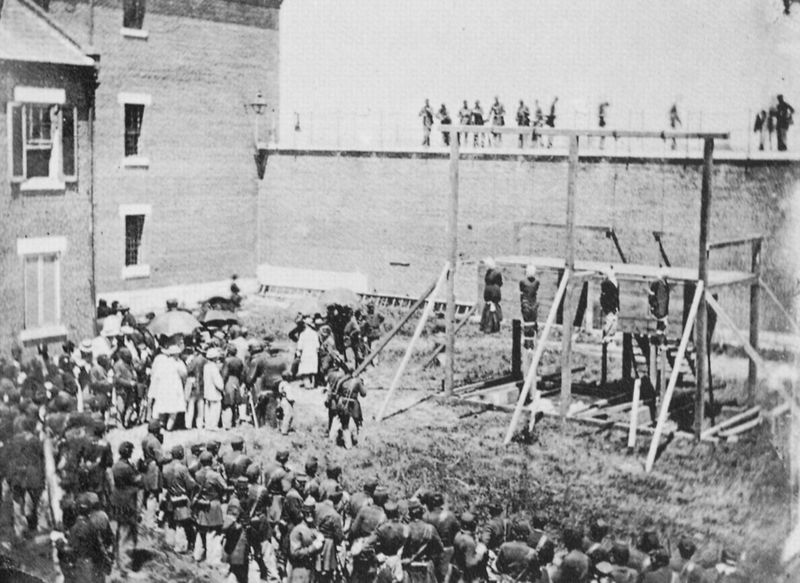
Titel: Die vier Verurteilten sind Mary Saratt, David Herold, Lewis Payne und George Atzerodt
Künstler: Amerikanischer Photograph
Standort: USA
Institution: The Bettmann Archives
Schlagwörter: himmel, schatten, wasser, weiß, menschen, fenster, grau, holz, lampe, laterne, licht, männer, schwarz, dame, gebäude, gras, haus, regenschirm, schirm, sonnenschirm, wiese, leute, menge, meschen, alt, gericht, wand, architektur, henker, hinrichtung, mord, tod, tot, häuser, gitter, sonne, strick, publikum, arbeit, garten, füße, zuschauer, säcke, mauer, hof, amerika, läden, arbeiter, gewalt, leiter, seile, treppe, soldaten, balken, stufen, gestell, foto, fotografie, photographie, regen, hitler, innenhof, gerüst, hängen, schwarzweiss, militär, politik, revolution, uniformen, soldat, strafe, tote, schrecken, armee, photo, gemäuer, gefängnis, mauern, gefangene, gebunden, sechs, draht, aufnahme, stacheldraht, holzbalken, kolonie, holzgestell, verbrechen, dokumentation, plattform, früher, juden, weltkrieg, bürgerkrieg, innehof, massen, galgen, gehängt, bestrafung, grauen, schauder, todesstrafe, erhängen, erhängt, hänker, dokumentaion, gehängte, attentäter, hinrichtungsstätte, menschenschar, mulitär, stacheödraht, todesstraffe, schaffott, gefängnishof, booth, erhängte, kz, zuwschauer, unrecht, nutella, erhenkte, gehenkte, hinrichutng, massenhinrichtung, kriegsverbrechen, deserteure